Question: I wrote a very simple regular expression that need to match the next pattern:
'word.otherWord'
- Word must have at least 2 characters and must not start with digit.
I wrote the next expression:
'''
<URL>+
'''
I tested it using Regex tester and it seems to be working at most of the cases but when I try some inputs that ends with 'e' it's not working.
for example:
'Hardware.Make' does not work but 'Hardware.Makee' is works fine, why? How can I fix it?

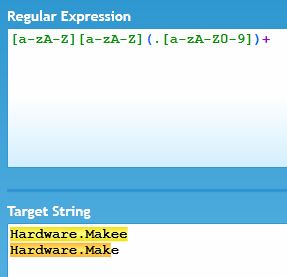
Answer: That's because your regex looks for inputs which length is even.
You have two characters matched by '[a-zA-Z][a-zA-Z]' and then another two characters matched by '(.[a-zA-Z0-9])' as a group which is repeated one or more times (because of '+').
You can see it here: <URL>
I think you need that:
'''
[a-zA-Z]+(\.[a-zA-Z0-9]+)+
'''